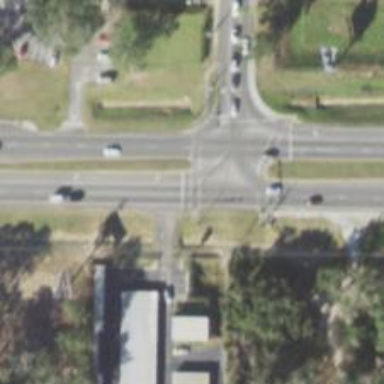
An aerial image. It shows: Marked crossing with lines on the road.